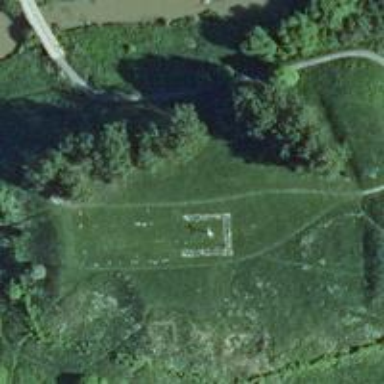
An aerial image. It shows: Wayside cross with historic significance.